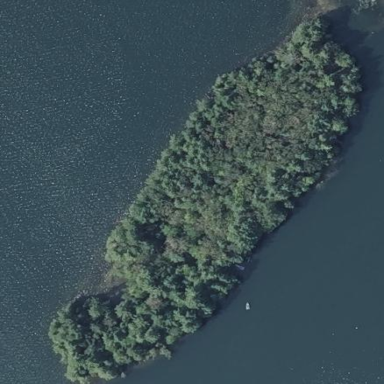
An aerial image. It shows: Island.